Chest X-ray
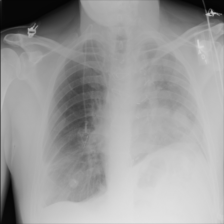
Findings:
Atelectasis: positive
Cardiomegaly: negative
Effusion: negative
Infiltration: negative
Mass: positive
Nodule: positive
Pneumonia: negative
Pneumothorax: negative
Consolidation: negative
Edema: negative
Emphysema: negative
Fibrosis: negative
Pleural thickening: negative
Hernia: negative